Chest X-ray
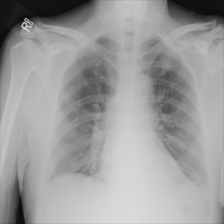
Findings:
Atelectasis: negative
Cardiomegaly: negative
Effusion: negative
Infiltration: negative
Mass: negative
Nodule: negative
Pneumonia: negative
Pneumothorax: negative
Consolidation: negative
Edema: negative
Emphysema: negative
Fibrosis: negative
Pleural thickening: negative
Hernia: negative